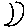
Label: moon